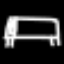
Label: bed